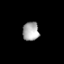
Tissue: lung
Cell type: Others
Senescence score: 0.2411
Nuclear area (px): 301
Mean DAPI intensity: 169.319